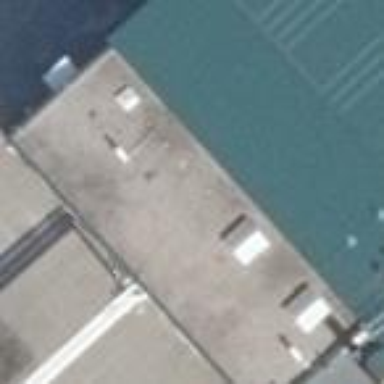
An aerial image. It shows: Industrial building with flat grey roof and white exterior.